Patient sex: F
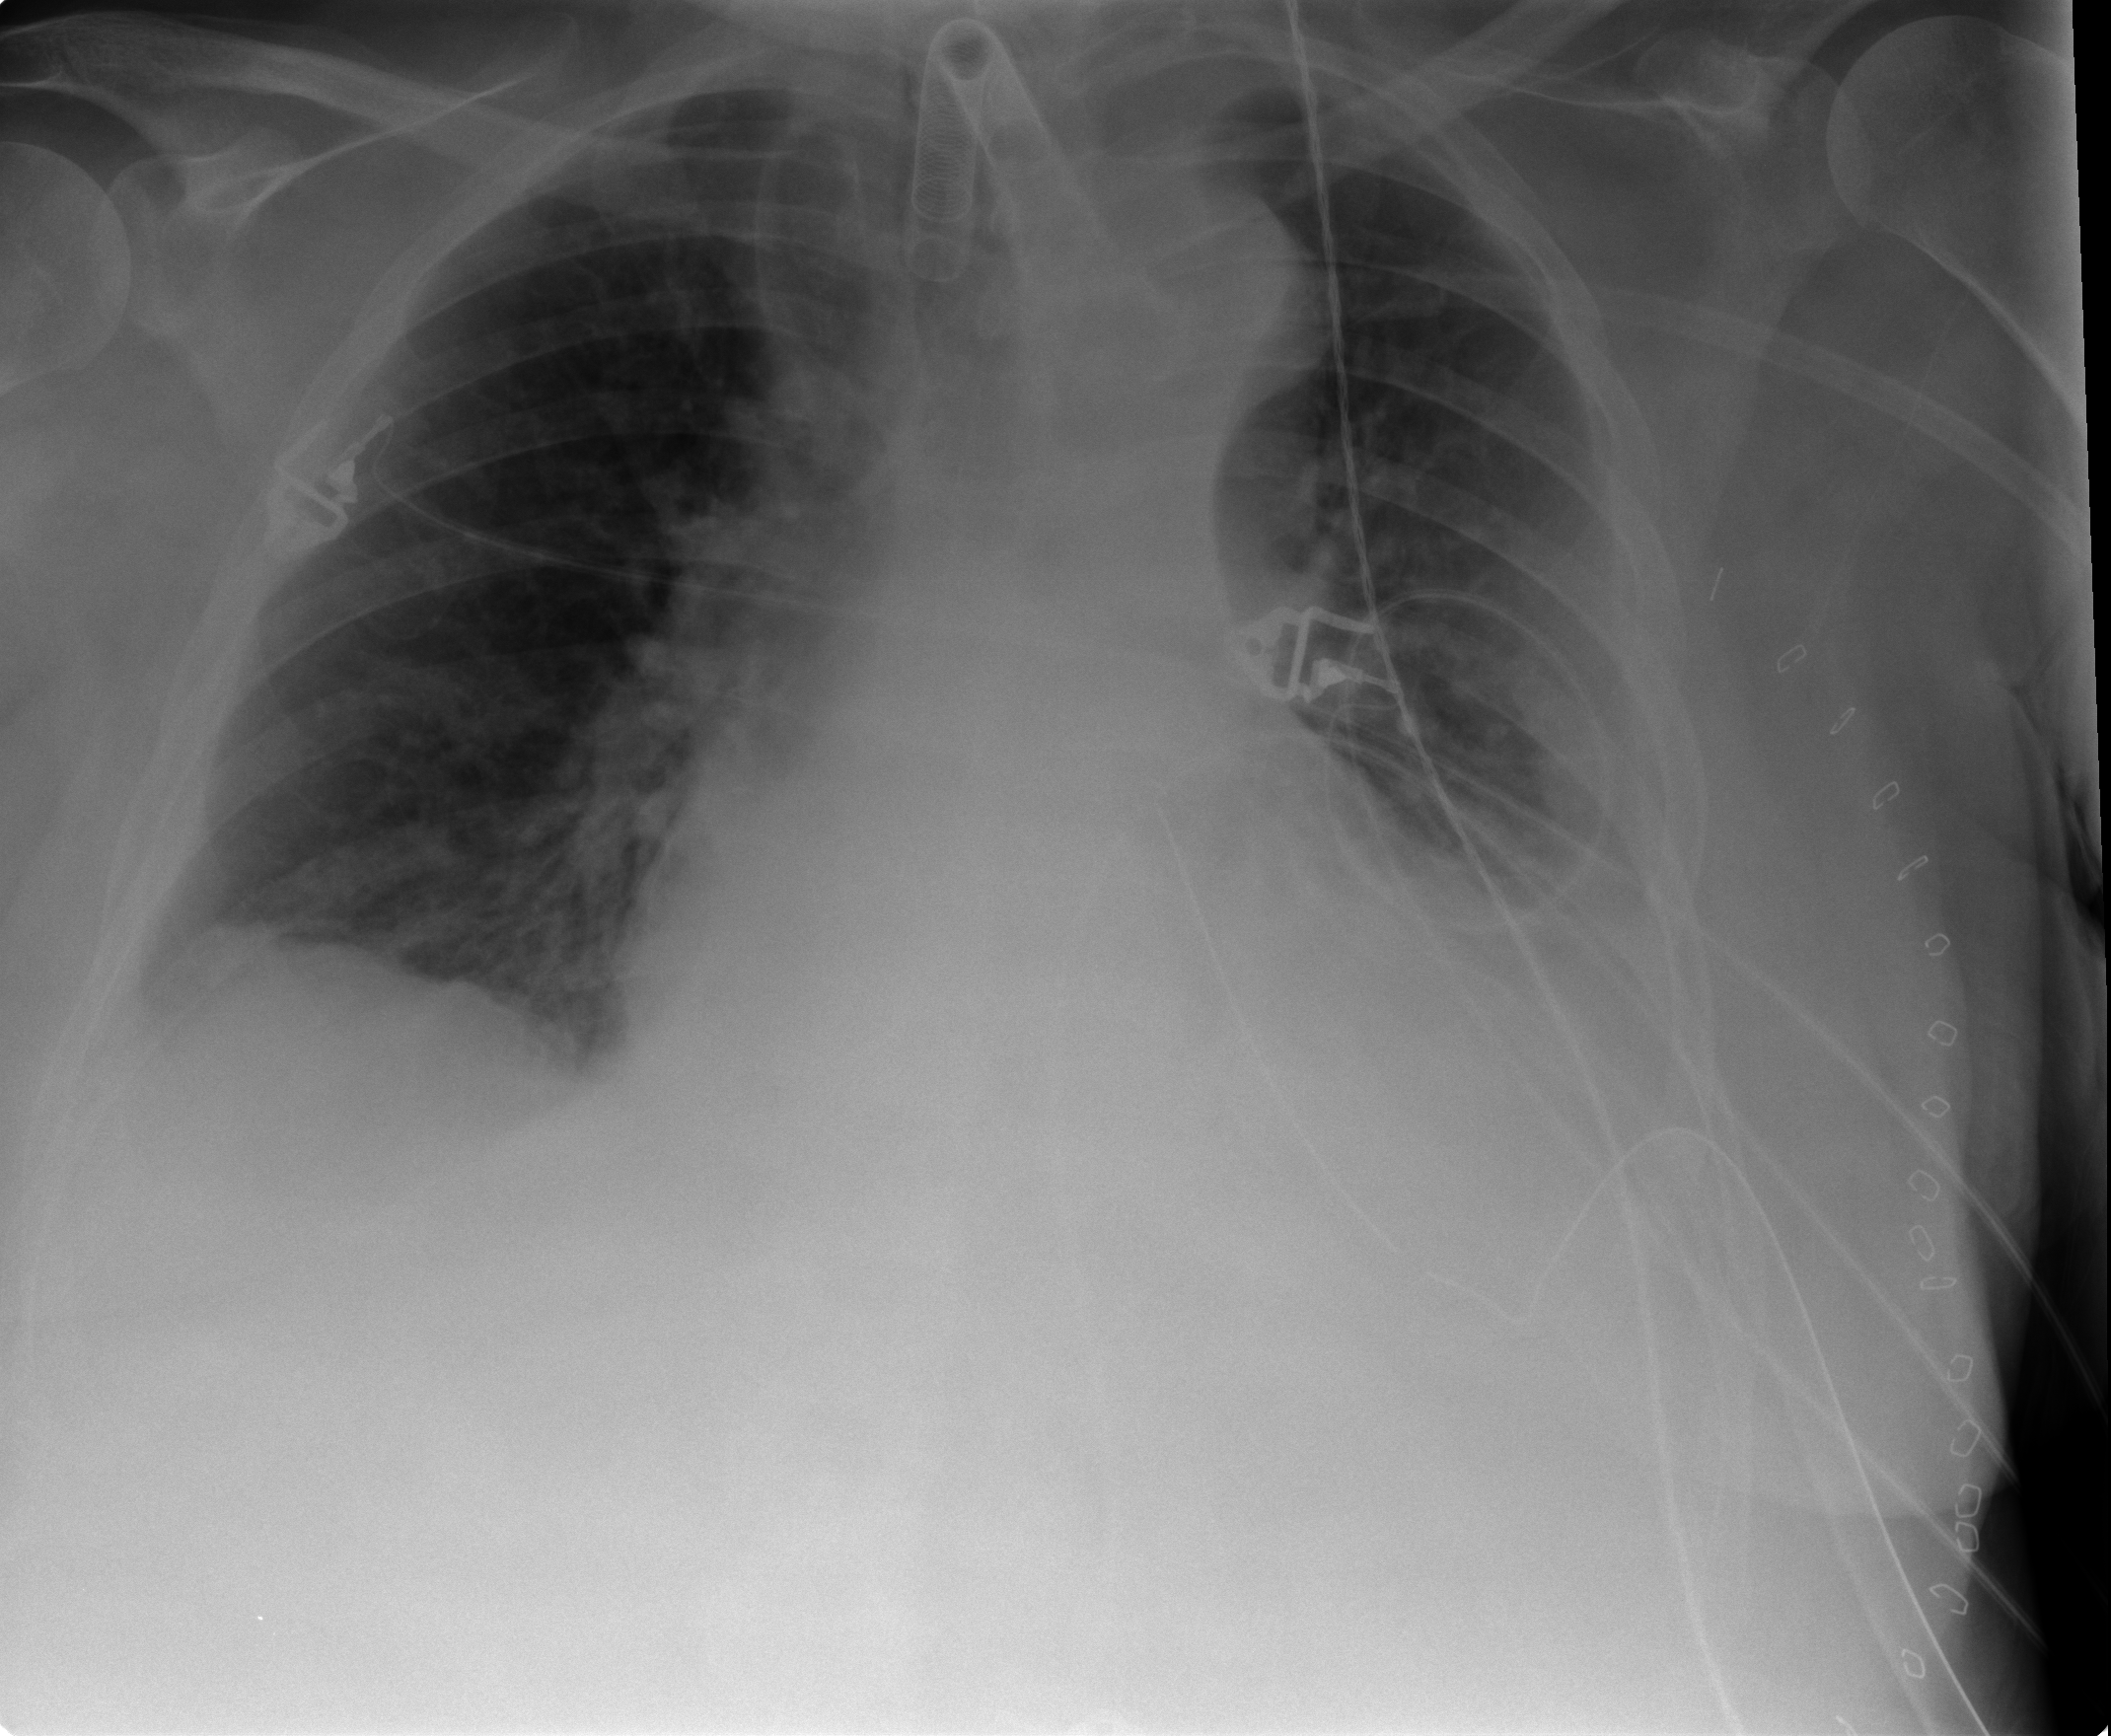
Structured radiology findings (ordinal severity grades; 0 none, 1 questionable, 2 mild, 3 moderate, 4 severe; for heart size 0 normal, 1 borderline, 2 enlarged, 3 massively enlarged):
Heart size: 2
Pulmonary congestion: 1
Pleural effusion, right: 0
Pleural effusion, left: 2
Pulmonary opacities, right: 0
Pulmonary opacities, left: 0
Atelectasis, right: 1
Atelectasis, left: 2